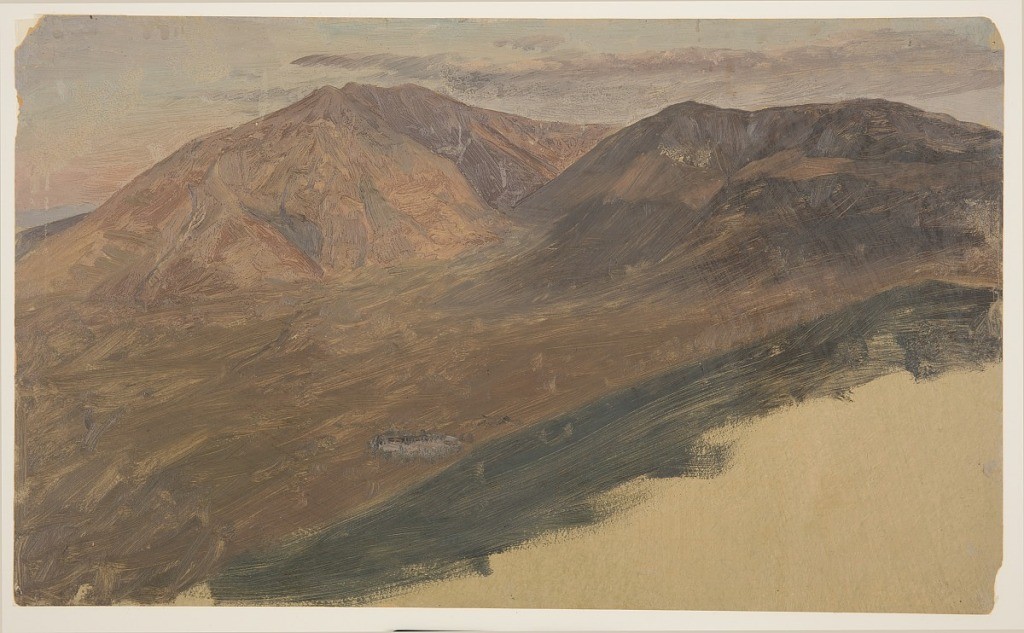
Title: Mt. Katahdin from Turner Mountain, Maine
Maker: Frederic Edwin Church, American, 1826–1900
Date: probably 1877
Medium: Oil and graphite on paperboard
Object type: Drawing
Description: Landscape study showing a view of Mt. Katahdin in Maine from Turner Mountain to the east. The lush, wooded slope of Turner Mountain ascends to the right in the immediate foreground. Across a loosely-rendered and heavily wooded valley with a pond (likely Whidden Ponds) in the middle distance, the rugged and steep eastern face of Mt. Katahdin rises into the sky. Baxter and Pamola peaks are visible at left while Hamlin Ridge is shown at right. Above, dark clouds hang in what appears to be a twilight sky.